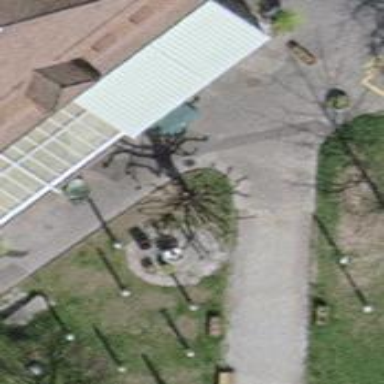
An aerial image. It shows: Fountain.